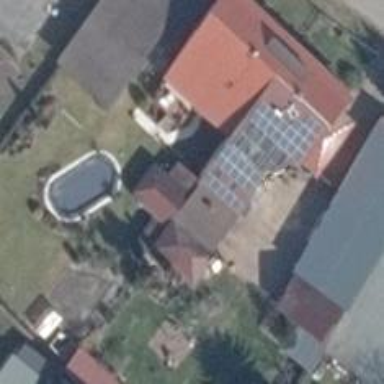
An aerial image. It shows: Gabled house with grey roof.